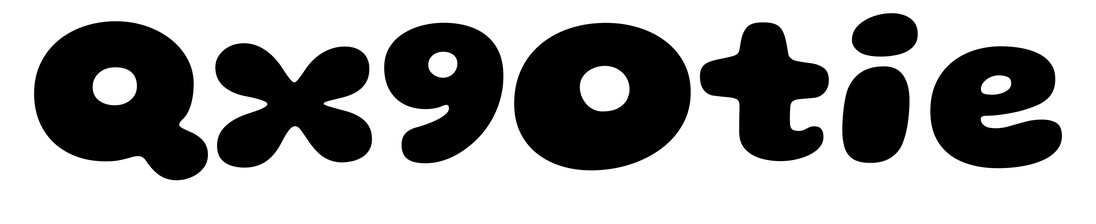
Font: Gluten_ExtraBold